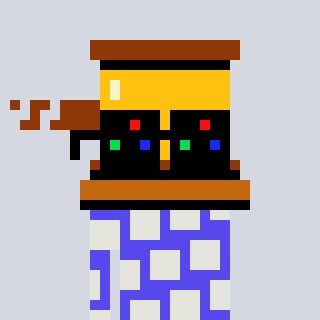
a pixel art character with square black sunglasses, a gavel-shaped head and a computerblue-colored body on a cool background